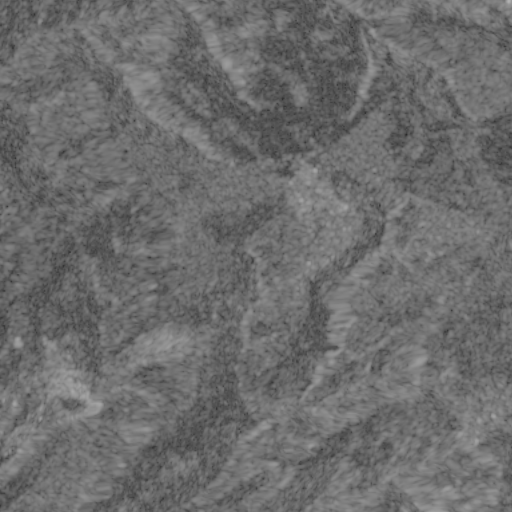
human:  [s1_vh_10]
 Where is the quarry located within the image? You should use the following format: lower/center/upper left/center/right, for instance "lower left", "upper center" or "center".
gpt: The quarry is located in the lower left of the image.
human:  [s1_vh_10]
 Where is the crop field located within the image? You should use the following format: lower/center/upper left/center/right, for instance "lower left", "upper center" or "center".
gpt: There is no crop field in the image.

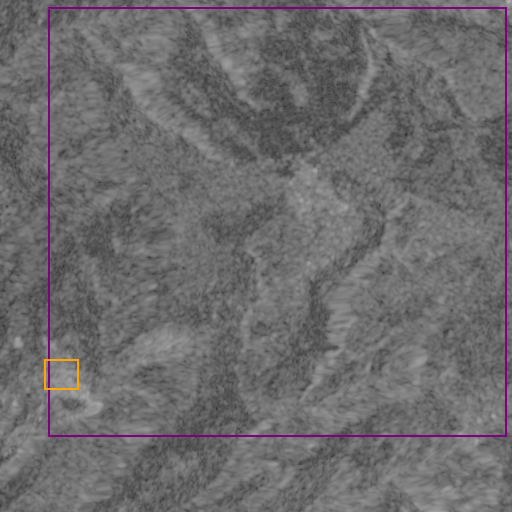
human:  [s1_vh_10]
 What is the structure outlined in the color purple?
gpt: The structure outlined in purple is a crop field.
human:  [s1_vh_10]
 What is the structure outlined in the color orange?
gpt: The structure outlined in orange is a quarry.
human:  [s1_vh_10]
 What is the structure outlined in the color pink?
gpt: There is no pink outline.